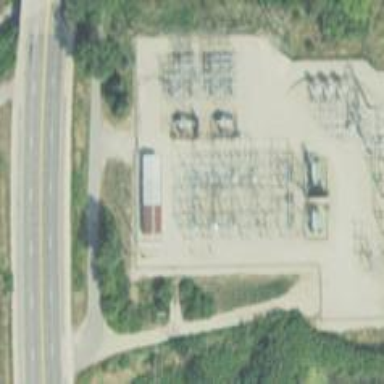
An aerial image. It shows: Outdoor transmission substation.